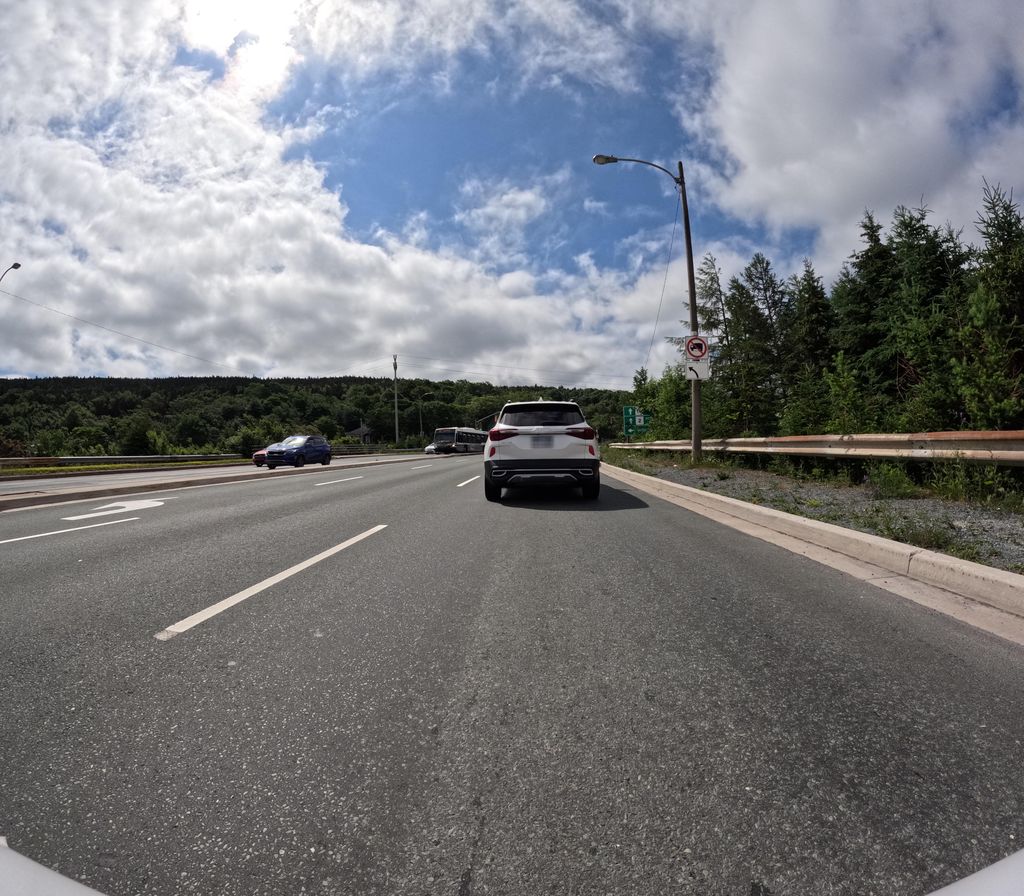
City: st_johns